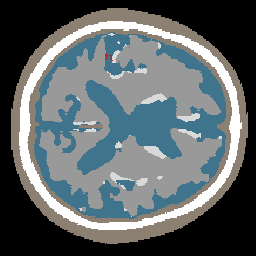
Label: lesion